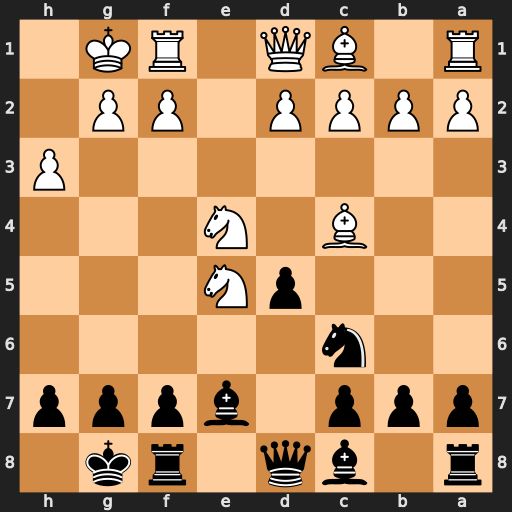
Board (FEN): r1bq1rk1/ppp1bppp/2n5/3pN3/2B1N3/7P/PPPP1PP1/R1BQ1RK1
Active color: b
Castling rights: -
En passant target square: -
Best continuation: Nxe5 Bxd5 Qxd5